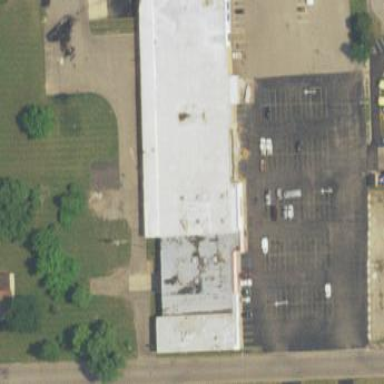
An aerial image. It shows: Retail building.